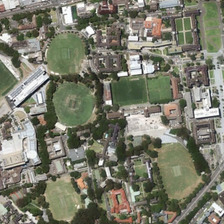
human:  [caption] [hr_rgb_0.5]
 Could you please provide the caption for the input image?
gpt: several wetlands and teaching buildings are in the south .

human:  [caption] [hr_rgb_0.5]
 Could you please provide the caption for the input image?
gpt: a building is surrounded by dark green trees and many houses .

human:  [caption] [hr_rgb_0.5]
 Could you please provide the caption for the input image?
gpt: many buildings and some green plants are in a school .

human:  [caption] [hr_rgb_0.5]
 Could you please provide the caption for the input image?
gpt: many buildings and some green plants are in a school .

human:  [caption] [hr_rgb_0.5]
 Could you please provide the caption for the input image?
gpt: a building is surrounded by dark green trees and many houses .